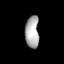
Tissue: lung
Cell type: Endothelial cells
Senescence score: 0.607
Nuclear area (px): 434
Mean DAPI intensity: 172.581